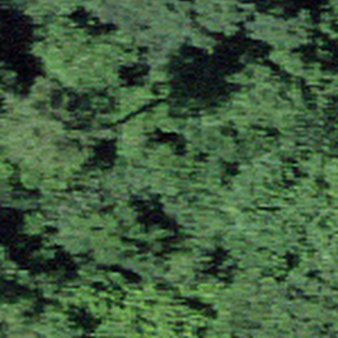
Label: other